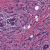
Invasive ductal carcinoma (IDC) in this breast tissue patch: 1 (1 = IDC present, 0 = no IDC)